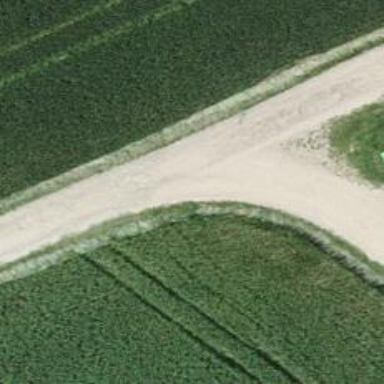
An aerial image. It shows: Unclassified road with compacted surface.